Question: I am making a custom keyboard that goes in a fragment. The keys are in different rows and most are the same width, but in one row there is a key that is double width. However, because of the margin setting the keys don't align vertically. I will include a simplified image below.

The "buttons" are actually 'RelativeLayout's which will hold drawables to make them look like buttons. I tried changing the 'layout_margin' to 'padding' and that did correct the vertical alignment problem but it took away the spacing between the keys. I guess I could put each key's 'RelativeLayout' inside a 'FrameLayout', but I already have so many views and layouts in the fragment that I am worried about slow loading times.
I actually want the last button to be double width, but just aligned to the left side of the second to last button in the row above.
Here is the xml for the layout:
'''
<?xml version="1.0" encoding="utf-8"?>
<LinearLayout xmlns:android="http://schemas.android.com/apk/res/android"
android:layout_width="match_parent"
android:layout_height="match_parent"
android:orientation="vertical" >
<LinearLayout
android:layout_width="match_parent"
android:layout_height="match_parent"
android:layout_weight="1"
android:orientation="horizontal" >
<RelativeLayout
android:layout_width="0dp"
android:layout_height="match_parent"
android:layout_margin="2dp"
android:layout_weight="1"
android:background="#ff494949" >
<TextView
android:layout_width="wrap_content"
android:layout_height="wrap_content"
android:layout_centerInParent="true" />
</RelativeLayout>
<RelativeLayout
android:layout_width="0dp"
android:layout_height="match_parent"
android:layout_margin="2dp"
android:layout_weight="1"
android:background="#ff494949" >
<TextView
android:layout_width="wrap_content"
android:layout_height="wrap_content"
android:layout_centerInParent="true" />
</RelativeLayout>
<RelativeLayout
android:layout_width="0dp"
android:layout_height="match_parent"
android:layout_margin="2dp"
android:layout_weight="1"
android:background="#ff494949" >
<TextView
android:layout_width="wrap_content"
android:layout_height="wrap_content"
android:layout_centerInParent="true" />
</RelativeLayout>
<RelativeLayout
android:layout_width="0dp"
android:layout_height="match_parent"
android:layout_margin="2dp"
android:layout_weight="1"
android:background="#ff494949" >
<TextView
android:layout_width="wrap_content"
android:layout_height="wrap_content"
android:layout_centerInParent="true" />
</RelativeLayout>
<RelativeLayout
android:layout_width="0dp"
android:layout_height="match_parent"
android:layout_margin="2dp"
android:layout_weight="1"
android:background="#ff494949" >
<TextView
android:layout_width="wrap_content"
android:layout_height="wrap_content"
android:layout_centerInParent="true" />
</RelativeLayout>
<RelativeLayout
android:layout_width="0dp"
android:layout_height="match_parent"
android:layout_margin="2dp"
android:layout_weight="1"
android:background="#ff494949" >
<TextView
android:layout_width="wrap_content"
android:layout_height="wrap_content"
android:layout_centerInParent="true" />
</RelativeLayout>
<RelativeLayout
android:layout_width="0dp"
android:layout_height="match_parent"
android:layout_margin="2dp"
android:layout_weight="1"
android:background="#ff494949" >
<TextView
android:layout_width="wrap_content"
android:layout_height="wrap_content"
android:layout_centerInParent="true" />
</RelativeLayout>
<RelativeLayout
android:layout_width="0dp"
android:layout_height="match_parent"
android:layout_margin="2dp"
android:layout_weight="1"
android:background="#ff494949" >
<TextView
android:layout_width="wrap_content"
android:layout_height="wrap_content"
android:layout_centerInParent="true" />
</RelativeLayout>
</LinearLayout>
<LinearLayout
android:layout_width="match_parent"
android:layout_height="match_parent"
android:layout_weight="1"
android:orientation="horizontal" >
<RelativeLayout
android:layout_width="0dp"
android:layout_height="match_parent"
android:layout_margin="2dp"
android:layout_weight="1"
android:background="#ff494949" >
<TextView
android:layout_width="wrap_content"
android:layout_height="wrap_content"
android:layout_centerInParent="true" />
</RelativeLayout>
<RelativeLayout
android:layout_width="0dp"
android:layout_height="match_parent"
android:layout_margin="2dp"
android:layout_weight="1"
android:background="#ff494949" >
<TextView
android:layout_width="wrap_content"
android:layout_height="wrap_content"
android:layout_centerInParent="true" />
</RelativeLayout>
<RelativeLayout
android:layout_width="0dp"
android:layout_height="match_parent"
android:layout_margin="2dp"
android:layout_weight="1"
android:background="#ff494949" >
<TextView
android:layout_width="wrap_content"
android:layout_height="wrap_content"
android:layout_centerInParent="true" />
</RelativeLayout>
<RelativeLayout
android:layout_width="0dp"
android:layout_height="match_parent"
android:layout_margin="2dp"
android:layout_weight="1"
android:background="#ff494949" >
<TextView
android:layout_width="wrap_content"
android:layout_height="wrap_content"
android:layout_centerInParent="true" />
</RelativeLayout>
<RelativeLayout
android:layout_width="0dp"
android:layout_height="match_parent"
android:layout_margin="2dp"
android:layout_weight="1"
android:background="#ff494949" >
<TextView
android:layout_width="wrap_content"
android:layout_height="wrap_content"
android:layout_centerInParent="true" />
</RelativeLayout>
<RelativeLayout
android:layout_width="0dp"
android:layout_height="match_parent"
android:layout_margin="2dp"
android:layout_weight="1"
android:background="#ff494949" >
<TextView
android:layout_width="wrap_content"
android:layout_height="wrap_content"
android:layout_centerInParent="true" />
</RelativeLayout>
<RelativeLayout
android:layout_width="0dp"
android:layout_height="match_parent"
android:layout_margin="2dp"
android:layout_weight="1"
android:background="#ff494949" >
<TextView
android:layout_width="wrap_content"
android:layout_height="wrap_content"
android:layout_centerInParent="true" />
</RelativeLayout>
<RelativeLayout
android:layout_width="0dp"
android:layout_height="match_parent"
android:layout_margin="2dp"
android:layout_weight="1"
android:background="#ff494949" >
<TextView
android:layout_width="wrap_content"
android:layout_height="wrap_content"
android:layout_centerInParent="true" />
</RelativeLayout>
</LinearLayout>
<LinearLayout
android:layout_width="match_parent"
android:layout_height="match_parent"
android:layout_weight="1"
android:orientation="horizontal" >
<RelativeLayout
android:layout_width="0dp"
android:layout_height="match_parent"
android:layout_margin="2dp"
android:layout_weight="1"
android:background="#ff494949" >
<TextView
android:layout_width="wrap_content"
android:layout_height="wrap_content"
android:layout_centerInParent="true" />
</RelativeLayout>
<RelativeLayout
android:layout_width="0dp"
android:layout_height="match_parent"
android:layout_margin="2dp"
android:layout_weight="1"
android:background="#ff494949" >
<TextView
android:layout_width="wrap_content"
android:layout_height="wrap_content"
android:layout_centerInParent="true" />
</RelativeLayout>
<RelativeLayout
android:layout_width="0dp"
android:layout_height="match_parent"
android:layout_margin="2dp"
android:layout_weight="1"
android:background="#ff494949" >
<TextView
android:layout_width="wrap_content"
android:layout_height="wrap_content"
android:layout_centerInParent="true" />
</RelativeLayout>
<RelativeLayout
android:layout_width="0dp"
android:layout_height="match_parent"
android:layout_margin="2dp"
android:layout_weight="1"
android:background="#ff494949" >
<TextView
android:layout_width="wrap_content"
android:layout_height="wrap_content"
android:layout_centerInParent="true" />
</RelativeLayout>
<RelativeLayout
android:layout_width="0dp"
android:layout_height="match_parent"
android:layout_margin="2dp"
android:layout_weight="1"
android:background="#ff494949" >
<TextView
android:layout_width="wrap_content"
android:layout_height="wrap_content"
android:layout_centerInParent="true" />
</RelativeLayout>
<RelativeLayout
android:layout_width="0dp"
android:layout_height="match_parent"
android:layout_margin="2dp"
android:layout_weight="1"
android:background="#ff494949" >
<TextView
android:layout_width="wrap_content"
android:layout_height="wrap_content"
android:layout_centerInParent="true" />
</RelativeLayout>
<RelativeLayout
android:layout_width="0dp"
android:layout_height="match_parent"
android:layout_margin="2dp"
android:layout_weight="2"
android:background="#ff494949" >
<TextView
android:layout_width="wrap_content"
android:layout_height="wrap_content"
android:layout_centerInParent="true" />
</RelativeLayout>
</LinearLayout>
</LinearLayout>
'''
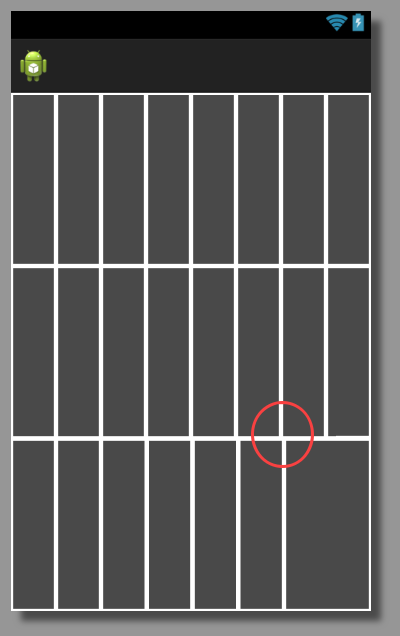
Answer: the margin is messing up with the weight since you are missing one cell. to make up for the 2dp, it's a lot of calculations you need to do because not all devices have the same dp. Here's what you do. create an xml file called rect_bg.xml or whatever you want to name it:
'''
<?xml version="1.0" encoding="utf-8"?>
<layer-list xmlns:android="http://schemas.android.com/apk/res/android" >
<item>
<shape android:shape="rectangle">
<solid android:color="@android:color/white"/>
</shape>
</item>
<item
android:bottom="2dp"
android:left="2dp"
android:right="2dp"
android:top="2dp">
<shape android:shape="rectangle">
<solid android:color="#ff494949"/>
</shape>
</item>
</layer-list>
'''
and replace all margins with padding instead:
'''
<?xml version="1.0" encoding="utf-8"?>
<LinearLayout xmlns:android="http://schemas.android.com/apk/res/android"
android:layout_width="match_parent"
android:layout_height="match_parent"
android:orientation="vertical" >
<LinearLayout
android:layout_width="match_parent"
android:layout_height="match_parent"
android:layout_weight="1"
android:orientation="horizontal" >
<RelativeLayout
android:layout_width="0dp"
android:layout_height="match_parent"
android:padding="2dp"
android:layout_weight="1"
android:background="@drawable/rect_bg" >
<TextView
android:layout_width="wrap_content"
android:layout_height="wrap_content"
android:layout_centerInParent="true" />
</RelativeLayout>
<RelativeLayout
android:layout_width="0dp"
android:layout_height="match_parent"
android:padding="2dp"
android:layout_weight="1"
android:background="@drawable/rect_bg" >
<TextView
android:layout_width="wrap_content"
android:layout_height="wrap_content"
android:layout_centerInParent="true" />
</RelativeLayout>
<RelativeLayout
android:layout_width="0dp"
android:layout_height="match_parent"
android:padding="2dp"
android:layout_weight="1"
android:background="@drawable/rect_bg" >
<TextView
android:layout_width="wrap_content"
android:layout_height="wrap_content"
android:layout_centerInParent="true" />
</RelativeLayout>
<RelativeLayout
android:layout_width="0dp"
android:layout_height="match_parent"
android:padding="2dp"
android:layout_weight="1"
android:background="@drawable/rect_bg" >
<TextView
android:layout_width="wrap_content"
android:layout_height="wrap_content"
android:layout_centerInParent="true" />
</RelativeLayout>
<RelativeLayout
android:layout_width="0dp"
android:layout_height="match_parent"
android:padding="2dp"
android:layout_weight="1"
android:background="@drawable/rect_bg" >
<TextView
android:layout_width="wrap_content"
android:layout_height="wrap_content"
android:layout_centerInParent="true" />
</RelativeLayout>
<RelativeLayout
android:layout_width="0dp"
android:layout_height="match_parent"
android:padding="2dp"
android:layout_weight="1"
android:background="@drawable/rect_bg" >
<TextView
android:layout_width="wrap_content"
android:layout_height="wrap_content"
android:layout_centerInParent="true" />
</RelativeLayout>
<RelativeLayout
android:layout_width="0dp"
android:layout_height="match_parent"
android:padding="2dp"
android:layout_weight="1"
android:background="@drawable/rect_bg" >
<TextView
android:layout_width="wrap_content"
android:layout_height="wrap_content"
android:layout_centerInParent="true" />
</RelativeLayout>
<RelativeLayout
android:layout_width="0dp"
android:layout_height="match_parent"
android:padding="2dp"
android:layout_weight="1"
android:background="@drawable/rect_bg" >
<TextView
android:layout_width="wrap_content"
android:layout_height="wrap_content"
android:layout_centerInParent="true" />
</RelativeLayout>
</LinearLayout>
<LinearLayout
android:layout_width="match_parent"
android:layout_height="match_parent"
android:layout_weight="1"
android:orientation="horizontal" >
<RelativeLayout
android:layout_width="0dp"
android:layout_height="match_parent"
android:padding="2dp"
android:layout_weight="1"
android:background="@drawable/rect_bg" >
<TextView
android:layout_width="wrap_content"
android:layout_height="wrap_content"
android:layout_centerInParent="true" />
</RelativeLayout>
<RelativeLayout
android:layout_width="0dp"
android:layout_height="match_parent"
android:padding="2dp"
android:layout_weight="1"
android:background="@drawable/rect_bg" >
<TextView
android:layout_width="wrap_content"
android:layout_height="wrap_content"
android:layout_centerInParent="true" />
</RelativeLayout>
<RelativeLayout
android:layout_width="0dp"
android:layout_height="match_parent"
android:padding="2dp"
android:layout_weight="1"
android:background="@drawable/rect_bg" >
<TextView
android:layout_width="wrap_content"
android:layout_height="wrap_content"
android:layout_centerInParent="true" />
</RelativeLayout>
<RelativeLayout
android:layout_width="0dp"
android:layout_height="match_parent"
android:padding="2dp"
android:layout_weight="1"
android:background="@drawable/rect_bg" >
<TextView
android:layout_width="wrap_content"
android:layout_height="wrap_content"
android:layout_centerInParent="true" />
</RelativeLayout>
<RelativeLayout
android:layout_width="0dp"
android:layout_height="match_parent"
android:padding="2dp"
android:layout_weight="1"
android:background="@drawable/rect_bg" >
<TextView
android:layout_width="wrap_content"
android:layout_height="wrap_content"
android:layout_centerInParent="true" />
</RelativeLayout>
<RelativeLayout
android:layout_width="0dp"
android:layout_height="match_parent"
android:padding="2dp"
android:layout_weight="1"
android:background="@drawable/rect_bg" >
<TextView
android:layout_width="wrap_content"
android:layout_height="wrap_content"
android:layout_centerInParent="true" />
</RelativeLayout>
<RelativeLayout
android:layout_width="0dp"
android:layout_height="match_parent"
android:padding="2dp"
android:layout_weight="1"
android:background="@drawable/rect_bg" >
<TextView
android:layout_width="wrap_content"
android:layout_height="wrap_content"
android:layout_centerInParent="true" />
</RelativeLayout>
<RelativeLayout
android:layout_width="0dp"
android:layout_height="match_parent"
android:padding="2dp"
android:layout_weight="1"
android:background="@drawable/rect_bg" >
<TextView
android:layout_width="wrap_content"
android:layout_height="wrap_content"
android:layout_centerInParent="true" />
</RelativeLayout>
</LinearLayout>
<LinearLayout
android:layout_width="match_parent"
android:layout_height="match_parent"
android:layout_weight="1"
android:orientation="horizontal" >
<RelativeLayout
android:layout_width="0dp"
android:layout_height="match_parent"
android:padding="2dp"
android:layout_weight="1"
android:background="@drawable/rect_bg" >
<TextView
android:layout_width="wrap_content"
android:layout_height="wrap_content"
android:layout_centerInParent="true" />
</RelativeLayout>
<RelativeLayout
android:layout_width="0dp"
android:layout_height="match_parent"
android:padding="2dp"
android:layout_weight="1"
android:background="@drawable/rect_bg" >
<TextView
android:layout_width="wrap_content"
android:layout_height="wrap_content"
android:layout_centerInParent="true" />
</RelativeLayout>
<RelativeLayout
android:layout_width="0dp"
android:layout_height="match_parent"
android:padding="2dp"
android:layout_weight="1"
android:background="@drawable/rect_bg" >
<TextView
android:layout_width="wrap_content"
android:layout_height="wrap_content"
android:layout_centerInParent="true" />
</RelativeLayout>
<RelativeLayout
android:layout_width="0dp"
android:layout_height="match_parent"
android:padding="2dp"
android:layout_weight="1"
android:background="@drawable/rect_bg" >
<TextView
android:layout_width="wrap_content"
android:layout_height="wrap_content"
android:layout_centerInParent="true" />
</RelativeLayout>
<RelativeLayout
android:layout_width="0dp"
android:layout_height="match_parent"
android:padding="2dp"
android:layout_weight="1"
android:background="@drawable/rect_bg" >
<TextView
android:layout_width="wrap_content"
android:layout_height="wrap_content"
android:layout_centerInParent="true" />
</RelativeLayout>
<RelativeLayout
android:layout_width="0dp"
android:layout_height="match_parent"
android:padding="2dp"
android:layout_weight="1"
android:background="@drawable/rect_bg" >
<TextView
android:layout_width="wrap_content"
android:layout_height="wrap_content"
android:layout_centerInParent="true" />
</RelativeLayout>
<RelativeLayout
android:layout_width="0dp"
android:layout_height="match_parent"
android:padding="2dp"
android:layout_weight="2"
android:background="@drawable/rect_bg" >
<TextView
android:background="#ffffff"
android:layout_width="wrap_content"
android:layout_height="wrap_content"
android:layout_centerInParent="true" />
</RelativeLayout>
</LinearLayout>
</LinearLayout>
'''
it works on all devices (check on the Preview) and on both landscape and portrait.